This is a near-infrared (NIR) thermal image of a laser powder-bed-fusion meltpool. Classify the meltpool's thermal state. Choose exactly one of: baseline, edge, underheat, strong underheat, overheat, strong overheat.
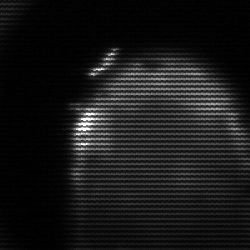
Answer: edge